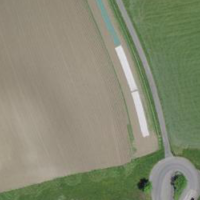
EUNIS habitat code: 52
Species observed at this site:
Lepidium didymum